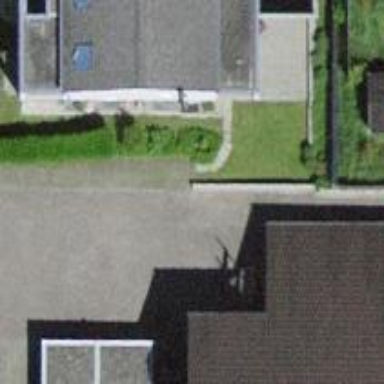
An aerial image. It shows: Hedge acting as barrier.